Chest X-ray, PA view. Patient: 27 years old, sex M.
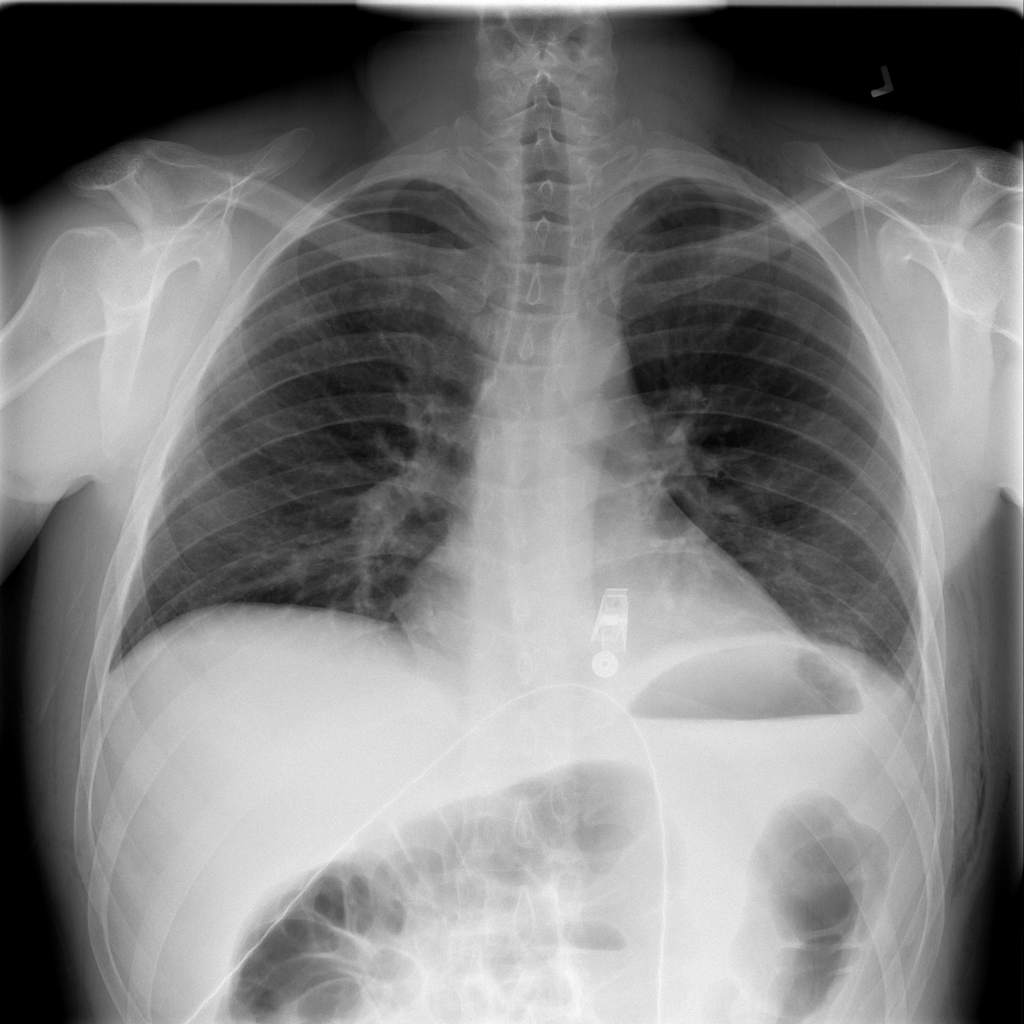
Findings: Emphysema